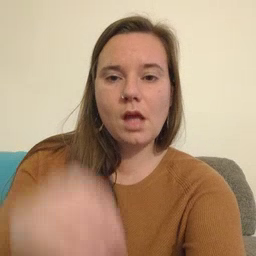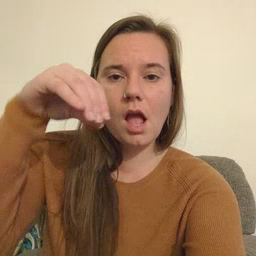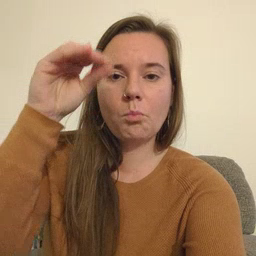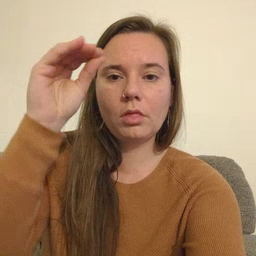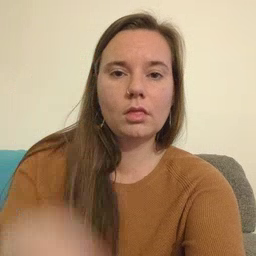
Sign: owl